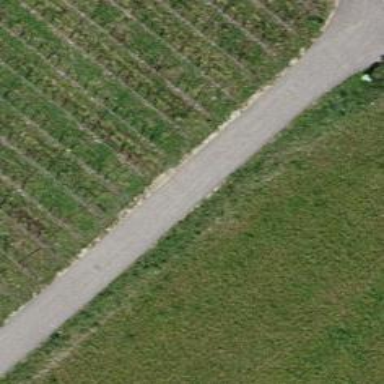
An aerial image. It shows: Well-maintained agricultural track with grade1 tracktype.